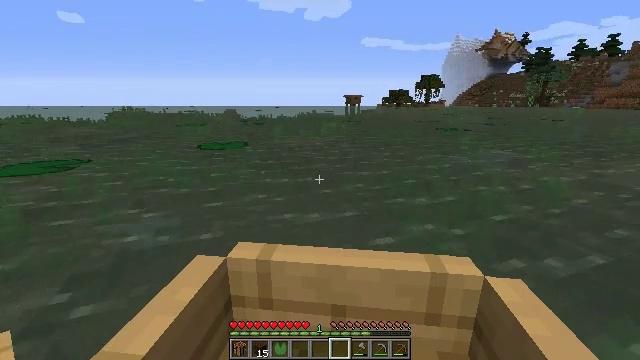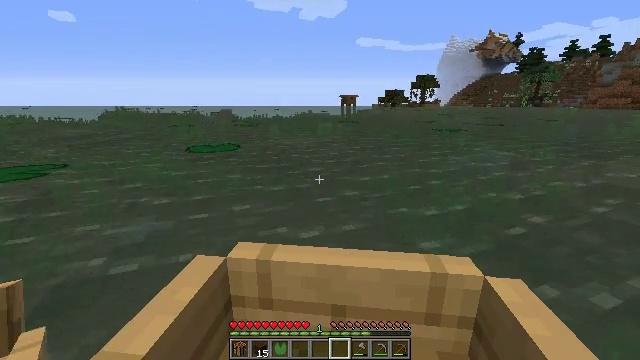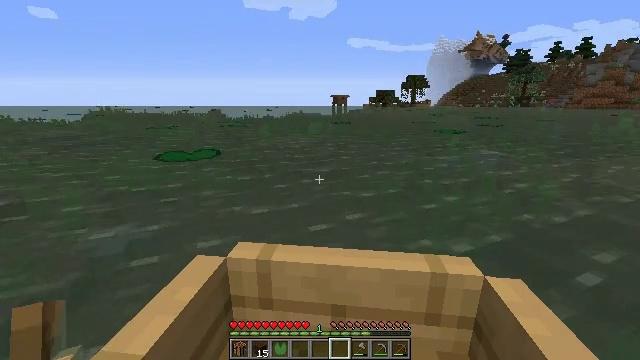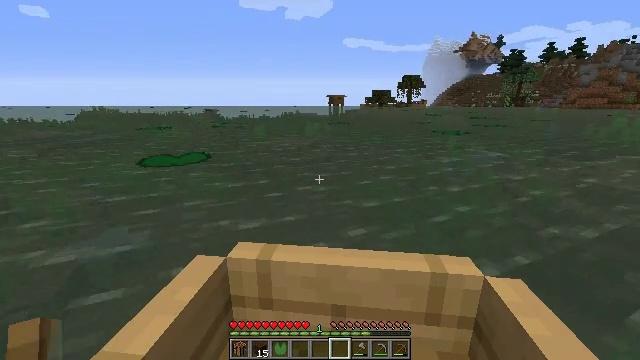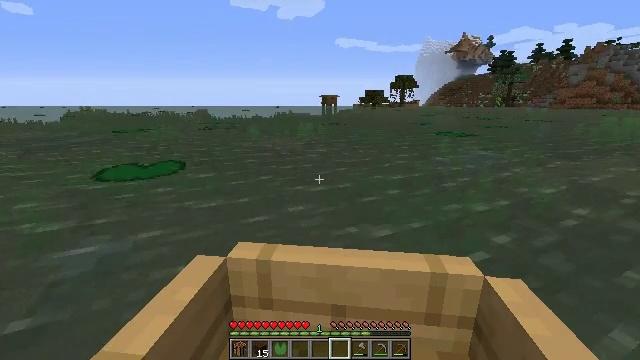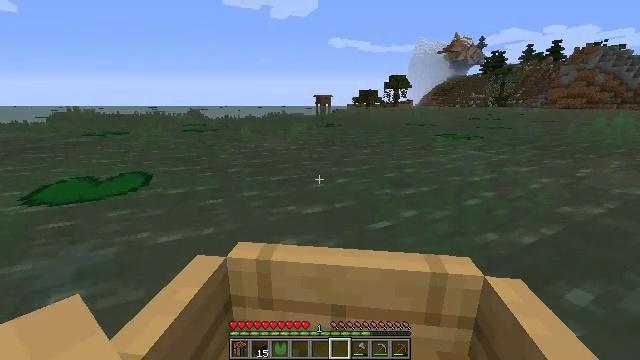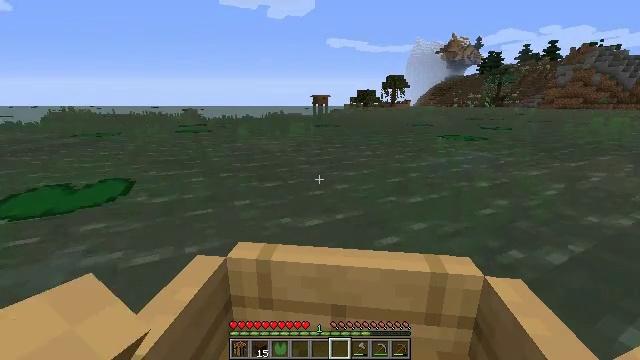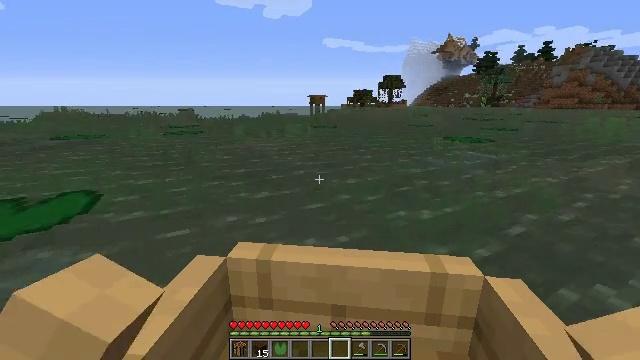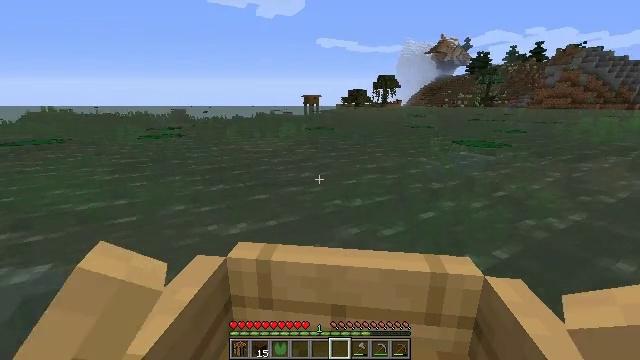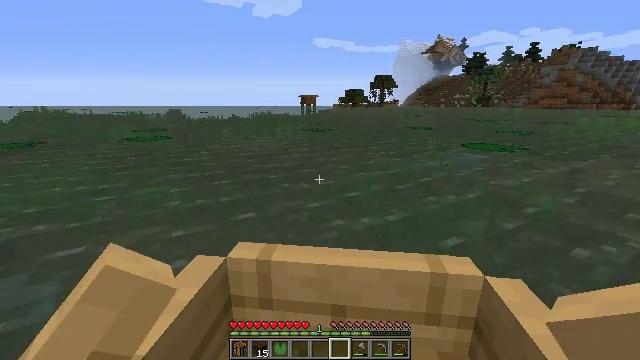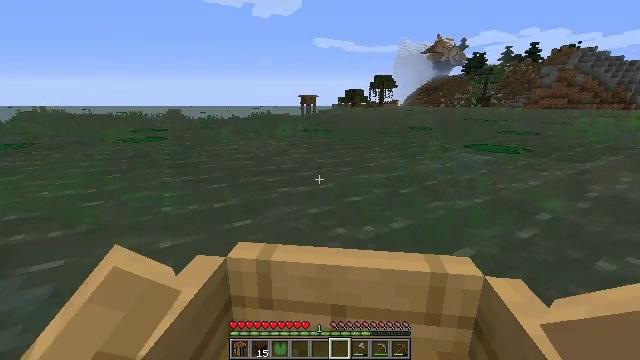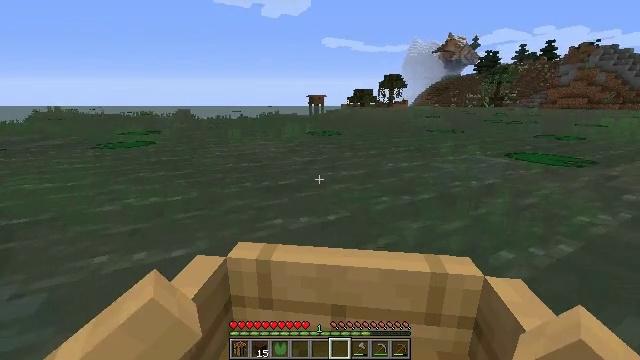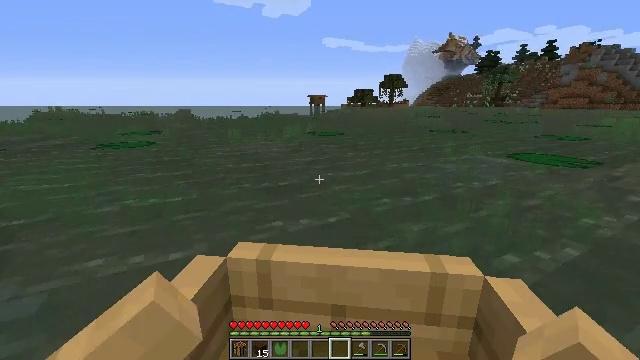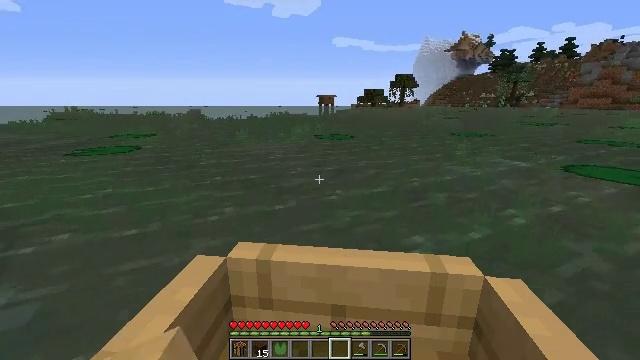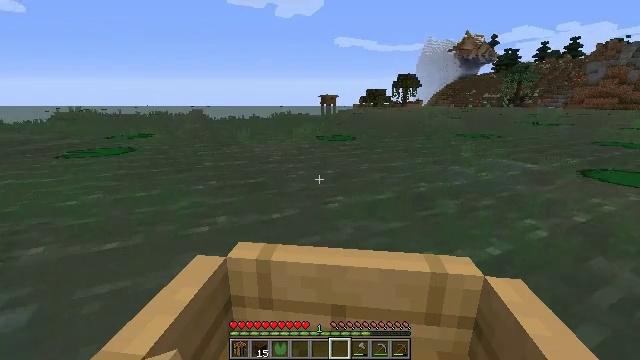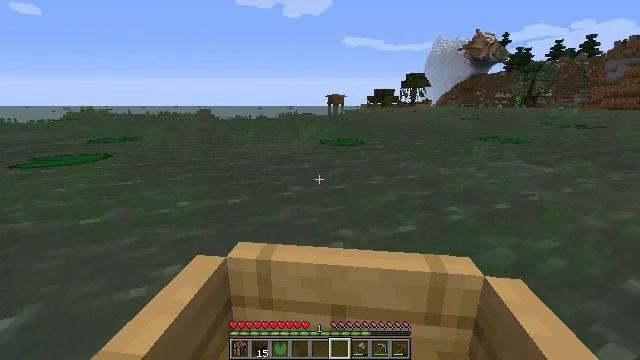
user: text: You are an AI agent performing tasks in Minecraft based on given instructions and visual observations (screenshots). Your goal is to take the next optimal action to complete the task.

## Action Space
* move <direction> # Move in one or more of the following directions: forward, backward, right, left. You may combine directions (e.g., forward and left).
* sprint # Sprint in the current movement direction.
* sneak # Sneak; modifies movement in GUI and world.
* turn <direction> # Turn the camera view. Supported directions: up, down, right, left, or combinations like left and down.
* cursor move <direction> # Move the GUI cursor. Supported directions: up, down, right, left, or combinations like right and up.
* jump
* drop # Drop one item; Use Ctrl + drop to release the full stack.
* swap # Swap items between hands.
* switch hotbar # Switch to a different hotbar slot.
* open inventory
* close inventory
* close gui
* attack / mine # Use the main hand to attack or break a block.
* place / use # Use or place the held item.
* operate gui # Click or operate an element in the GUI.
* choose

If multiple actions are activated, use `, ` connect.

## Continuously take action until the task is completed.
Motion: motion action
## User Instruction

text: Remove a lily pad from the inventory.
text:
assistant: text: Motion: move forward
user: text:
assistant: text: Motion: move forward
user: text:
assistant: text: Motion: move forward
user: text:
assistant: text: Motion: move forward
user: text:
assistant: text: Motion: move forward
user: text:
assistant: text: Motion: move forward
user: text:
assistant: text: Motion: move forward
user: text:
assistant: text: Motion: move forward
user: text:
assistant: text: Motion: move forward and move left
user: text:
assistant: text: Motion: move forward and move left
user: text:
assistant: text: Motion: move forward
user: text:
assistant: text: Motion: move forward
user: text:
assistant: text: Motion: move forward
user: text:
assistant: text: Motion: move forward
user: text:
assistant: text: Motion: move forward
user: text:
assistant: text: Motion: move forward
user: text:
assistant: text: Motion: move forward
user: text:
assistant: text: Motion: move forward and move left
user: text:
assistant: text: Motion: move forward and move left
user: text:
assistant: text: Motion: move forward and move left
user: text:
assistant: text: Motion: move forward and move left
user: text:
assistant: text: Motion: move forward and move left
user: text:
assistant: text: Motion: move forward
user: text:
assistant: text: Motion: move forward
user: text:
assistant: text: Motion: move forward
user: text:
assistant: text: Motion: move forward
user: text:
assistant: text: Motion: move forward
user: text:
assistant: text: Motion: move forward
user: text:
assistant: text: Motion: move forward
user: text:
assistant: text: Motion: move forward